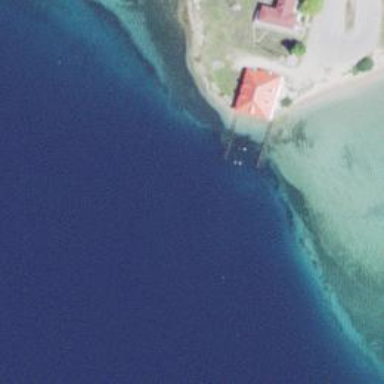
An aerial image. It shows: Man-made pier.